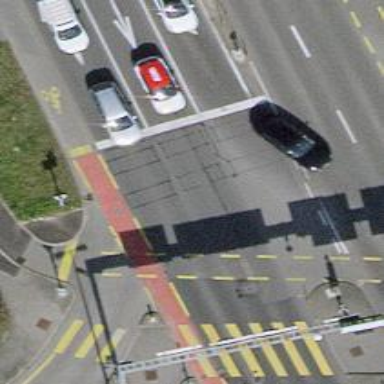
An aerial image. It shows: Road with traffic signals.